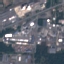
Land use / land cover class: Industrial